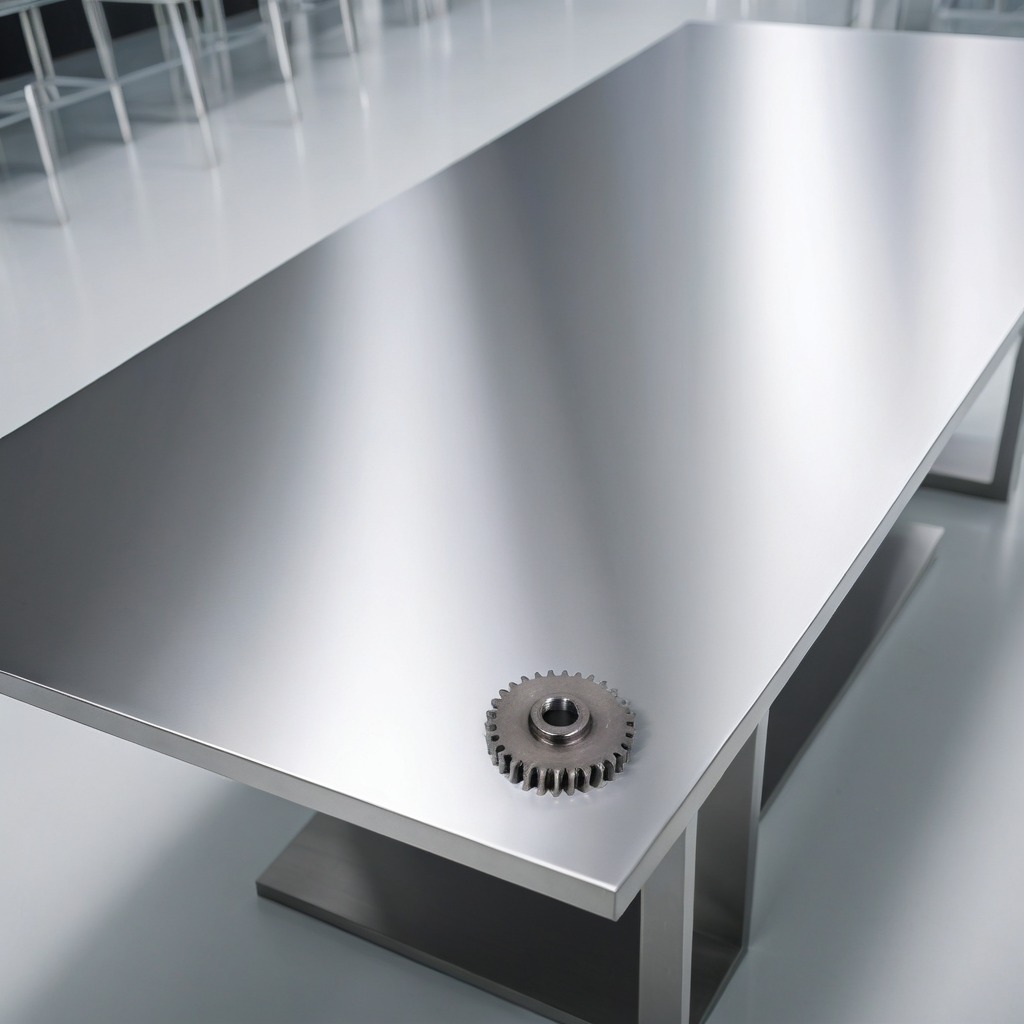
A steel gear with teeth is lying on the stainless steel table in a high-end prototyping lab.